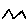
Label: zigzag